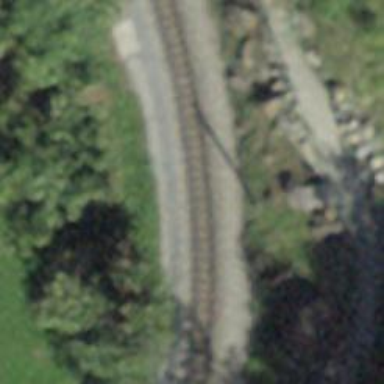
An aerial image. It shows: Narrow-gauge railway with 1 track. The tracks are electrified with contact line.